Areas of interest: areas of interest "Logistics and Express Delivery"
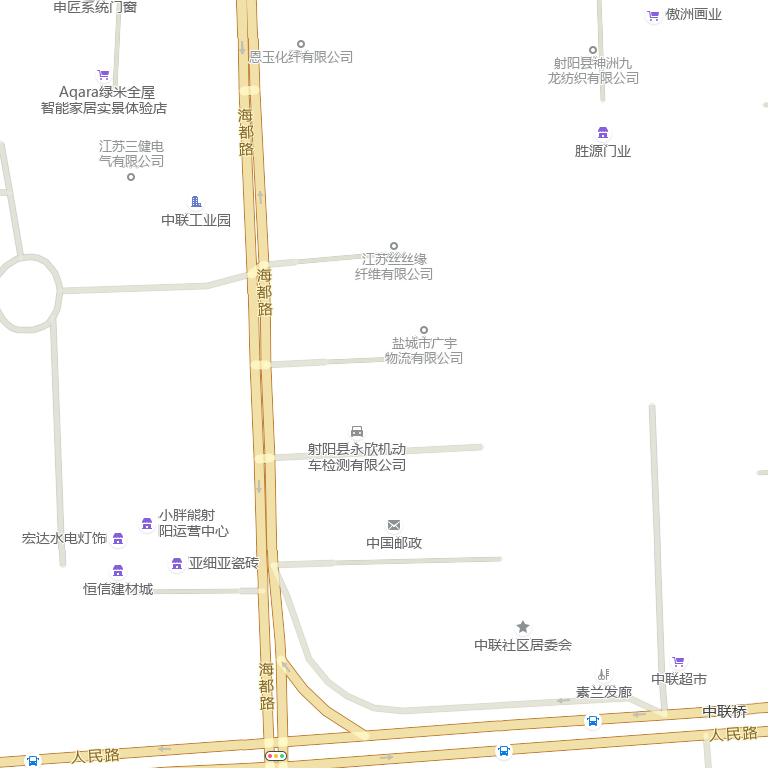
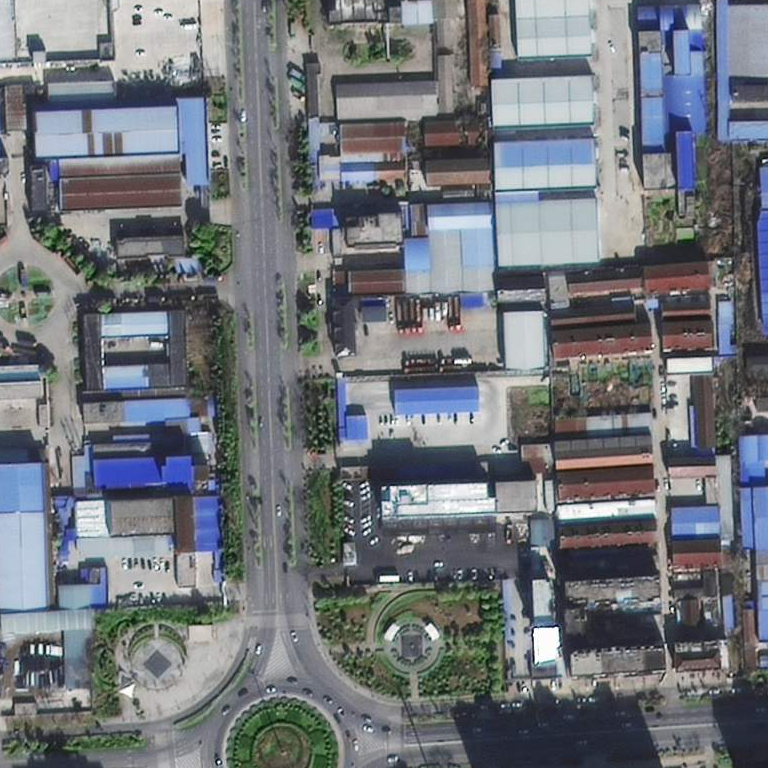